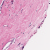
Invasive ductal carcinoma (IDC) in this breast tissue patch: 0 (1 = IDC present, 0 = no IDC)